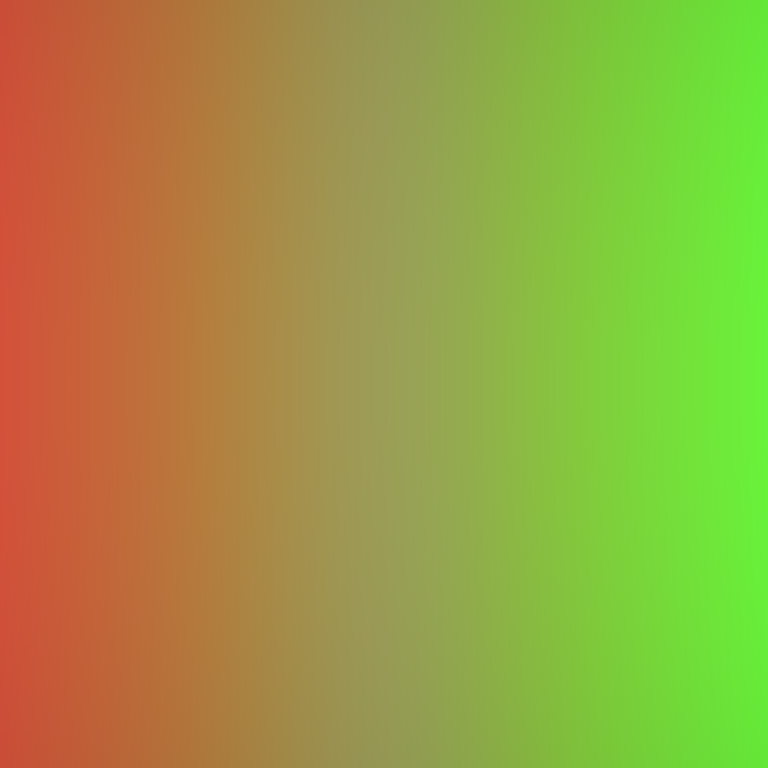
Abstract light effect, smooth gradient from warm red to bright green, vibrant atmosphere, soft blend, no room, no furniture, no objects.